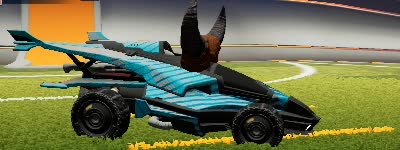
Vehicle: aftershock